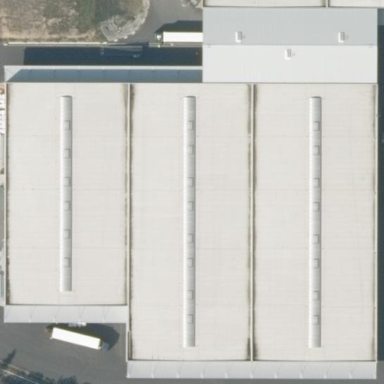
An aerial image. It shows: Commercial building.